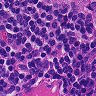
Metastatic tissue present: no